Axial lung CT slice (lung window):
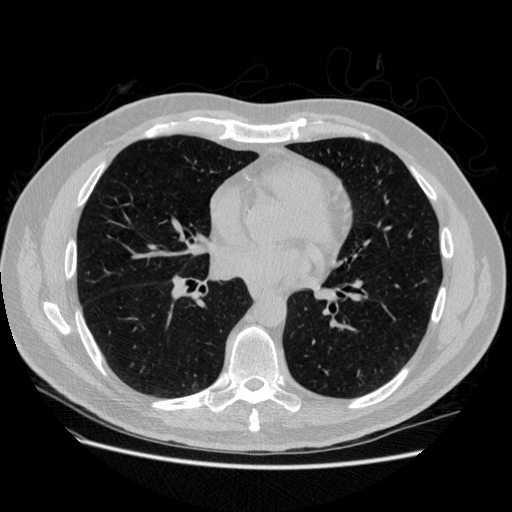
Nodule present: no